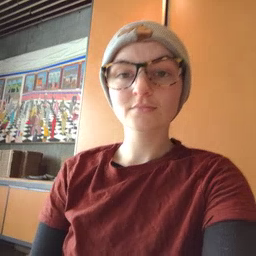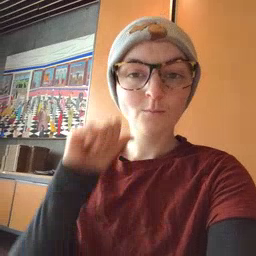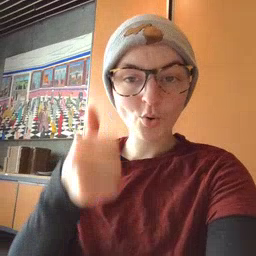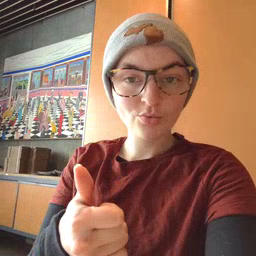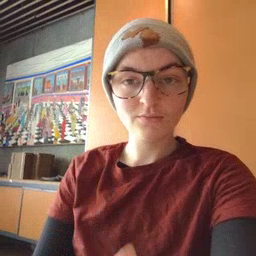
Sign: tomorrow